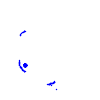
Particle: kaon